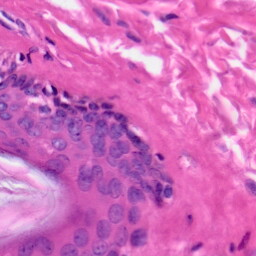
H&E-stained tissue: Skin